Question: I have a certain text, that i want to annotate for the user. Unfortunately i don't even see where to begin. My algorithm gives as output a range on a string. What i am going for is something like this:

I would need two ways to marker the Characters ( Blue line, red line), maybe also to invert the character (Give a character a different background), or make them fat. What is especially difficult is aligning the Pictures (here designated by two black dots) with the characters. Since the characters should be in Courier New, i could know where to put the offset, but i cannot seem to do it.
Lastly i would have to apply a break after X characters and begin a new line, just like in the picture. I have not found any example how to approach this with java yet. With python i could use ImageDraw, but i am out of the water with java.
is it possible to show this in a canvas on the screen and export this as svg or pdf? I dont know any libraries that could do this. So i would be happy to receive some suggestions/examples also along this way.
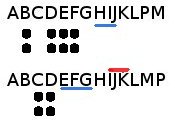
Answer: The key is to deal with the <URL>.
Here is a sample code demonstrating this usage. It draws red and blue lines around an "Hello world" text according a range of chars.
The text is inside a JLabel, but you can adapt the paint method on any component (but you will have to call 'graphics.drawChars' to paint the text.)
(the code is not very nice, but it demonstrates the usage of FontMetrics)
'''
package com.example.swing;
import javax.swing.*;
import java.awt.*;
public class DemoFontMetrics {
public static void main(String[] args){
JFrame frame = new JFrame();
DecoratedLabel label = new DecoratedLabel("hello world !",new int[]{2,4}, new int[]{6,9});
JPanel textContainer = new JPanel(new FlowLayout());
textContainer.setBorder(BorderFactory.createEmptyBorder(5,5,5,5));
textContainer.add(label);
frame.getContentPane().add(textContainer);
frame.pack();
frame.setVisible(true);
}
private static class DecoratedLabel extends JLabel{
int startBlue;
int endBlue;
int startRed;
int endRed;
private DecoratedLabel(String text, int[] blueRange, int[] redRange) {
super(text);
startBlue = blueRange[0];
endBlue = blueRange[1];
startRed = redRange[0];
endRed = redRange[1];
}
@Override
public void paint(Graphics g) {
super.paint(g); //draw text
//set line with : 3
Stroke stroke = new BasicStroke(3f);
((Graphics2D)g).setStroke(stroke);
FontMetrics fm = g.getFontMetrics();
int h = fm.getHeight();
//compute blue line coordonate
fm.stringWidth(getText().substring(0,startBlue));
int x1 = fm.stringWidth(getText().substring(0, startBlue));
int x2 = fm.stringWidth(getText().substring(0, endBlue));
g.setColor(Color.BLUE);
g.drawLine(x1,0,x2,0);// draw blue line
//compute red line coordonates
int x3 = fm.stringWidth(getText().substring(0,startRed));
int x4 = fm.stringWidth(getText().substring(0, endRed));
g.setColor(Color.RED);
g.drawLine(x3,h-1,x4,h-1); // draw redline
}
}
}
'''